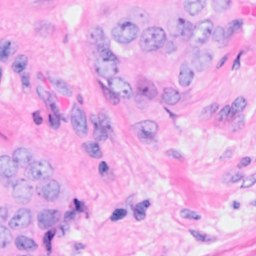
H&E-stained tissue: Breast